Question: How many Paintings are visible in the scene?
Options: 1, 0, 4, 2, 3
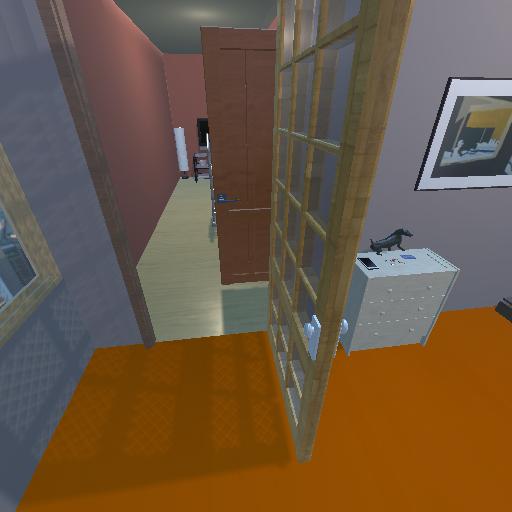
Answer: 1